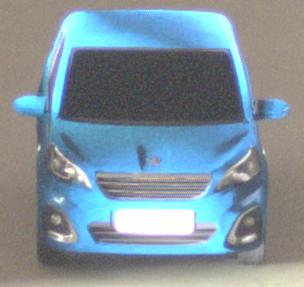
Make: Peugeot
Model: 108 1.0 VTi 68
Detailed model: 108
Model produced from: 2015/03
Model produced until: 2016/10
Doors: 3
Color: blue
Road condition: dry road
Daytime: midday
Contrast: medium contrast